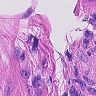
Metastatic tissue present: yes